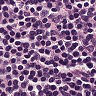
Metastatic tissue present: no